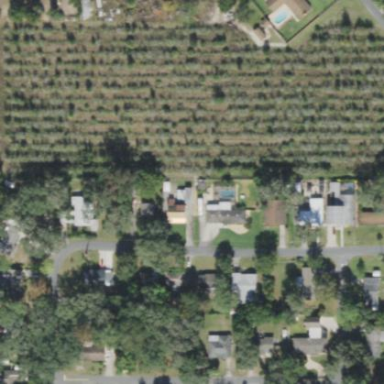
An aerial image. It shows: Orchard.